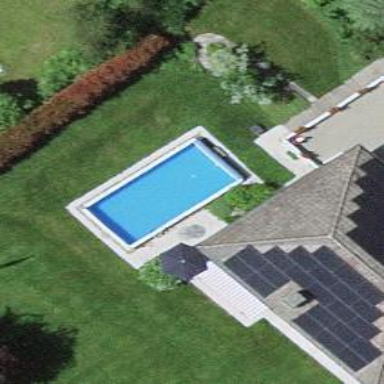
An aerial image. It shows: Outdoor swimming pool in leisure land.